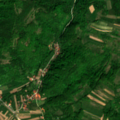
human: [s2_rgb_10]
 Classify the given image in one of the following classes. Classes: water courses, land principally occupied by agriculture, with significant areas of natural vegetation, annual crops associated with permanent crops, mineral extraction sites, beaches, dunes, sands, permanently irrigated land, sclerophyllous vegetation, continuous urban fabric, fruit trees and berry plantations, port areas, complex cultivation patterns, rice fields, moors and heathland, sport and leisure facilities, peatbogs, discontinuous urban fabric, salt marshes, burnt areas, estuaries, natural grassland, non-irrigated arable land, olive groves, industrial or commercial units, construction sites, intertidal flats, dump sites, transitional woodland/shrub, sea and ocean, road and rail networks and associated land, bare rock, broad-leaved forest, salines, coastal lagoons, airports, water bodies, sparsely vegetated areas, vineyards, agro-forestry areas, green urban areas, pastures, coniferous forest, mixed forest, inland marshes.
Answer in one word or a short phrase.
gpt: pastures, complex cultivation patterns, land principally occupied by agriculture, with significant areas of natural vegetation, broad-leaved forest